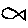
Label: fish